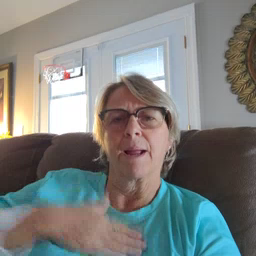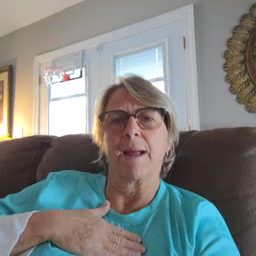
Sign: minemy